Question: currently if I try to add local user "jim,bob" to a Windows 7 system, as expected, the following error dialog is shown displaying all the illegal chars for a user name. Is there a quick .net method to call which returns the same chars? E.g.
'''
Path.GetInvalidPathChars();
'''
returns all the invalid path chars. Is there a similar method out there for user names?

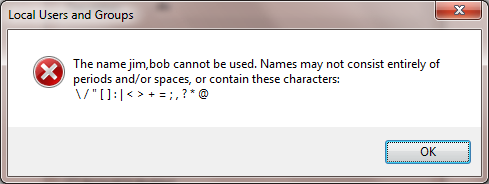
Answer: Path.GetInvalidFileNameChars() - ?
from <URL>
A key policy you'll need to set is the naming scheme for accounts. In Windows NT, user names must follow these rules:
Local user names must be unique on a workstation.
Global user names must be unique throughout a domain.
User names must be no more than 20 characters in length.
User names cannot contain certain characters. Invalid characters include:
" / \ [ ] : ; | = , + * ? < >
User names can contain all other special characters, including spaces, periods, dashes, and underscores. But it's generally not a good idea to use spaces in account names. On some non-Windows NT systems, such as UNIX, spaces aren't valid in user names and the user may have difficulty accessing these systems.